Question: I want to add a custom UIView that contains an CABasicAnimation to a UITableViewCell. I do this the following way
'''
if( self.pie_chart_view == nil )
self.pie_chart_view = [[PieChartView alloc] initWithFrame:CGRectMake( 0.f, 0.f, 30.f, 30.f )];
[pie_chart_view animate_progress_from:0.0 to:1.0 with_duration:5.0];
[cell.contentView addSubview:pie_chart_view];
'''
But the code crashes as the following screenshot demonstrates:

The crash apparently is caused in the following piece of code
'''
- (void)drawInContext:(CGContextRef)context {
CGRect circleRect = CGRectInset(self.bounds, 1, 1);
CGColorRef borderColor = [[UIColor whiteColor] CGColor];
CGColorRef backgroundColor = [[UIColor colorWithWhite:0 alpha: 0.75] CGColor];
CGContextSetFillColorWithColor(context, backgroundColor); <--- CRASHES ON THIS LINE WITH EXC_BAD_ACCESS
CGContextSetStrokeColorWithColor(context, borderColor);
CGContextSetLineWidth(context, 2.0f);
CGContextFillEllipseInRect(context, circleRect);
CGContextStrokeEllipseInRect(context, circleRect);
CGFloat radius = MIN(CGRectGetMidX(circleRect), CGRectGetMidY(circleRect));
CGPoint center = CGPointMake(radius, CGRectGetMidY(circleRect));
CGFloat startAngle = -M_PI / 2;
CGFloat endAngle = self.progress * 2 * M_PI + startAngle;
CGContextSetFillColorWithColor(context, borderColor);
CGContextMoveToPoint(context, center.x, center.y);
CGContextAddArc(context, center.x, center.y, radius, startAngle, endAngle, 0);
CGContextClosePath(context);
CGContextFillPath(context);
[super drawInContext:context];
}
'''
But I do not see why it should crash. My project uses ARC. What am I missing here?
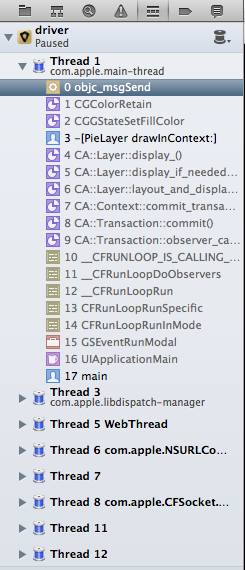
Answer: Okay, I solved the problem. When using ARC the UIColor is deleted immediatly. One can repair this by doing the following:
'''
UIColor * __autoreleasing borderColor = [UIColor whiteColor];
UIColor * __autoreleasing backgroundColor = [UIColor colorWithWhite:0 alpha: 0.75];
CGContextSetFillColorWithColor(context, backgroundColor.CGColor );
CGContextSetStrokeColorWithColor(context, borderColor.CGColor );
'''
After that the code no longer crashes.